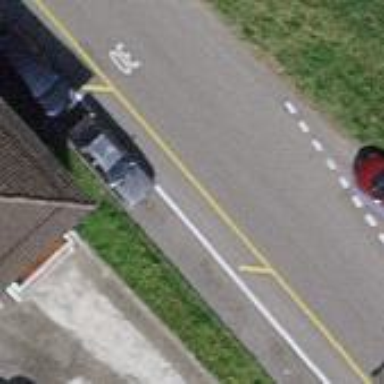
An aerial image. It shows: Parking available on the street side.